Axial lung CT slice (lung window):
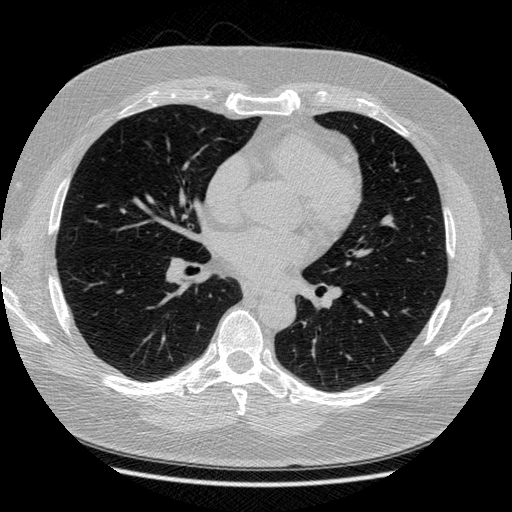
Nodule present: no